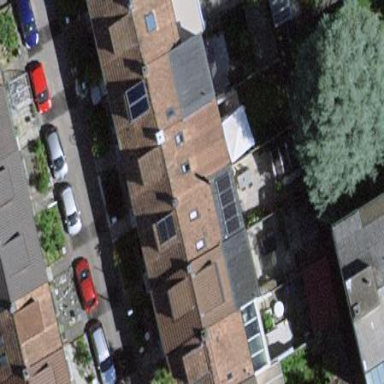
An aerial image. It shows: Terrace building.